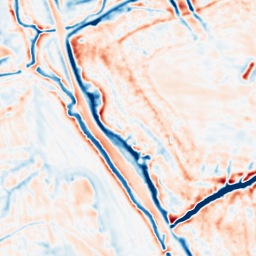
Category: multiscale
Decomposition family: dog_multiscale
Decomposition parameters: sigma_ratio: 1.6
n_scales: 3
base_sigma: 1
Upsampling method: sinc_hamming
Upsampling parameters: scale: 8
kernel_size: 16
Upsampling scale: 8